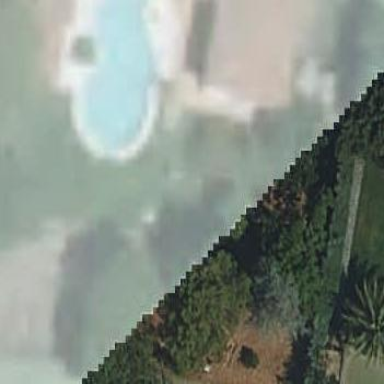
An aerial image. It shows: Swimming pool located in leisure land.